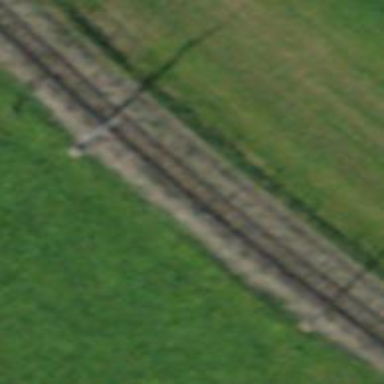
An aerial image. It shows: Narrow-gauge railway with electrified contact line.